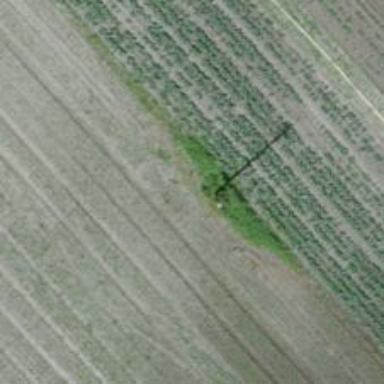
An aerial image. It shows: Power pole.